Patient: sex F, age 58
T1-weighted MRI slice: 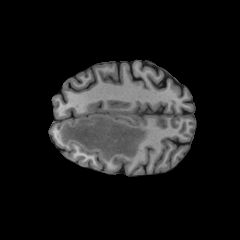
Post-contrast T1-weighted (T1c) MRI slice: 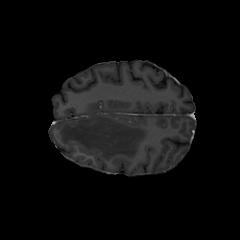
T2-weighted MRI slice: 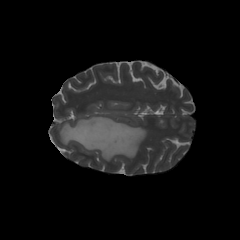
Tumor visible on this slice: yes
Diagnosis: Glioblastoma, IDH-wildtype
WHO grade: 4